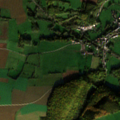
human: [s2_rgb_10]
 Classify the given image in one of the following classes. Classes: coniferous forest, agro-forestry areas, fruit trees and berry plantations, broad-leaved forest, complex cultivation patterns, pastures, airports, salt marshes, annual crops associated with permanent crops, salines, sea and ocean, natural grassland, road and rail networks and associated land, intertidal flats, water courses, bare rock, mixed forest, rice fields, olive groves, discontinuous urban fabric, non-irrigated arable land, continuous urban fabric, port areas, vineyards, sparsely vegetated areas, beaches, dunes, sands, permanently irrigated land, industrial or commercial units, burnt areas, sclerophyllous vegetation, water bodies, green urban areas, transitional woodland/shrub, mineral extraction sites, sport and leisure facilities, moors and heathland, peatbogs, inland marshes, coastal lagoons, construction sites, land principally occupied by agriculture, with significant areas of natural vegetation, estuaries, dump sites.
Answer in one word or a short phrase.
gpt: discontinuous urban fabric, non-irrigated arable land, pastures, broad-leaved forest